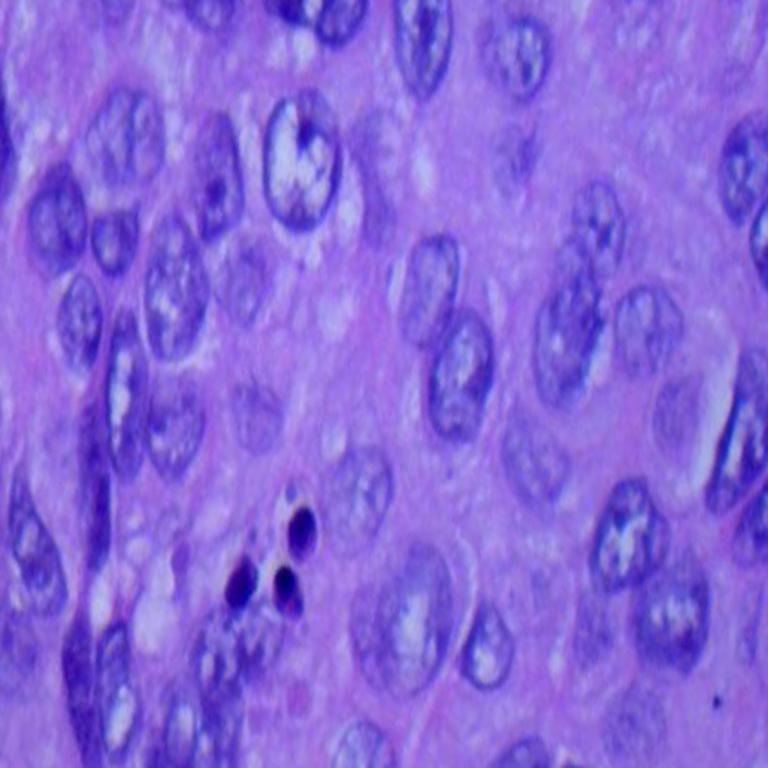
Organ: lung
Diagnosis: squamous carcinomas